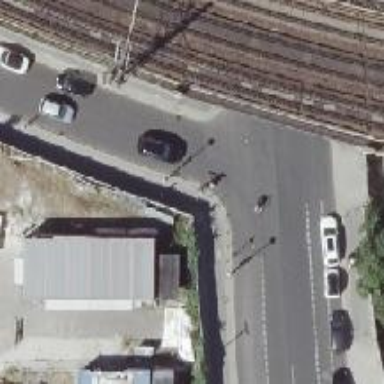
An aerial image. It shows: Unmarked road crossing.